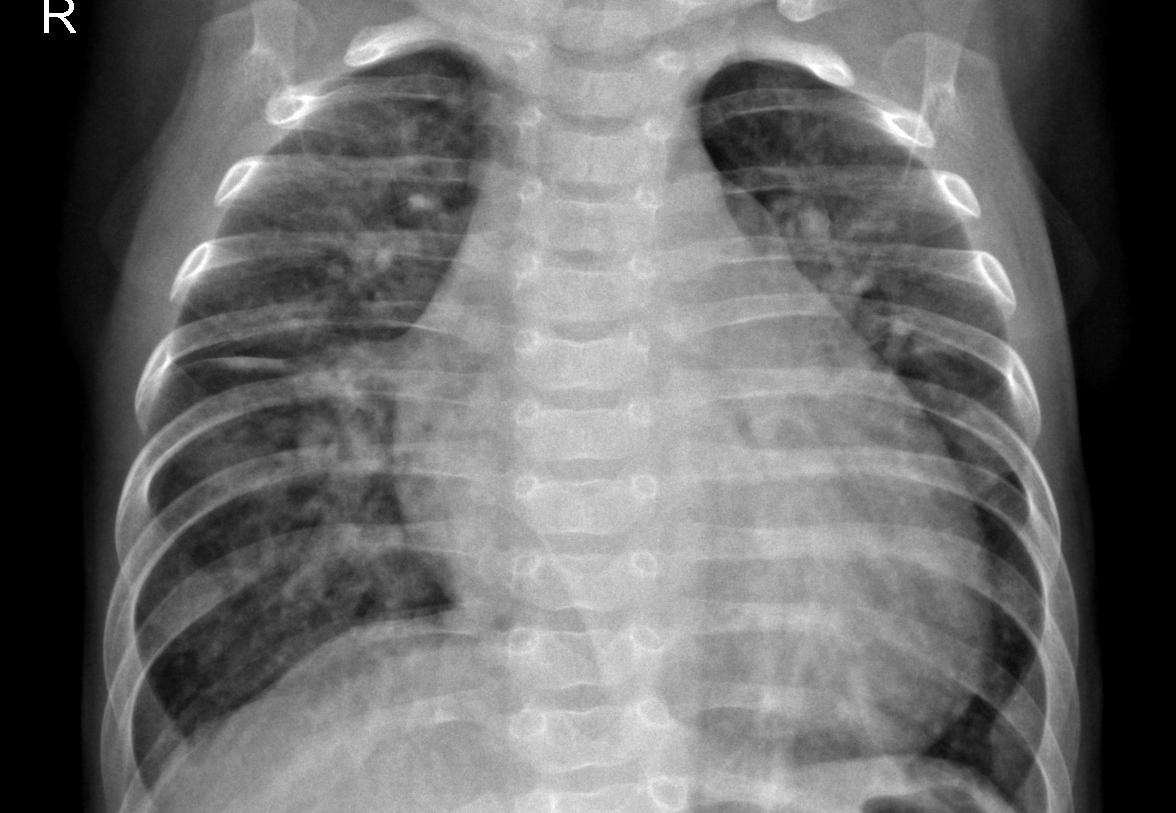
Diagnosis: PNEUMONIA